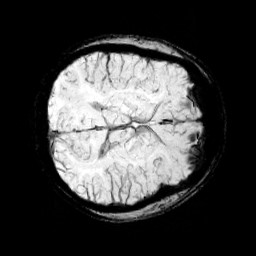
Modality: minIP
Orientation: axial
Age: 13
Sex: male
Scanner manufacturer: siemens
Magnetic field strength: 3 T
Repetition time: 0.027 s
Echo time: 0.02 s